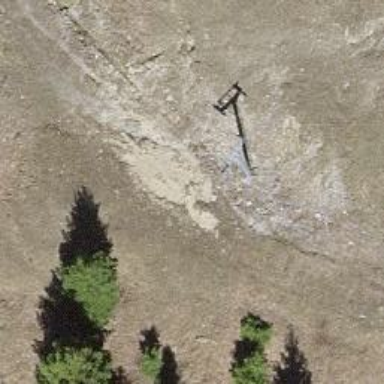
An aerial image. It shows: Pylon used for aerialway.